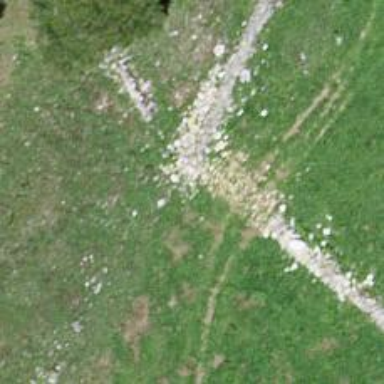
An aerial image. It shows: Wall made of dry stone.